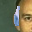
Label: 1